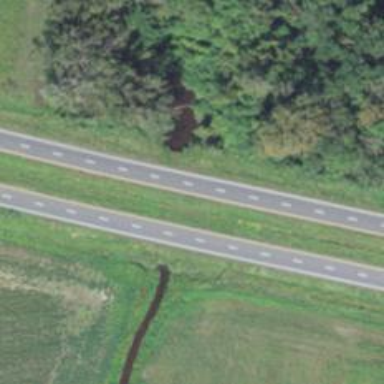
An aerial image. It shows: Culvert tunnel.